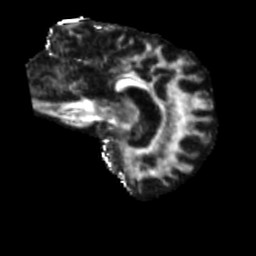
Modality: FA
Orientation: sagittal
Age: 54
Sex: male
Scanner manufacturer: siemens
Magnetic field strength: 3 T
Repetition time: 5.25 s
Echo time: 0.08 s